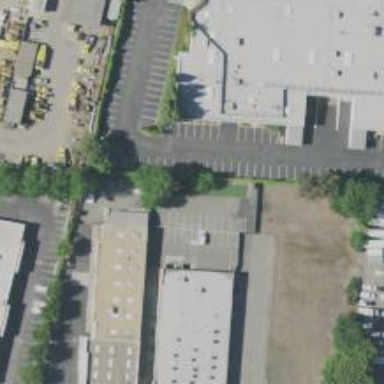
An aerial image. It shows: Parking space is available.